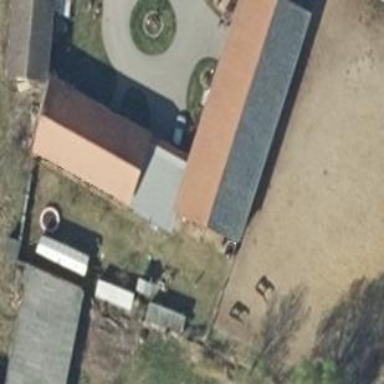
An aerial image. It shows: Farm auxiliary building.